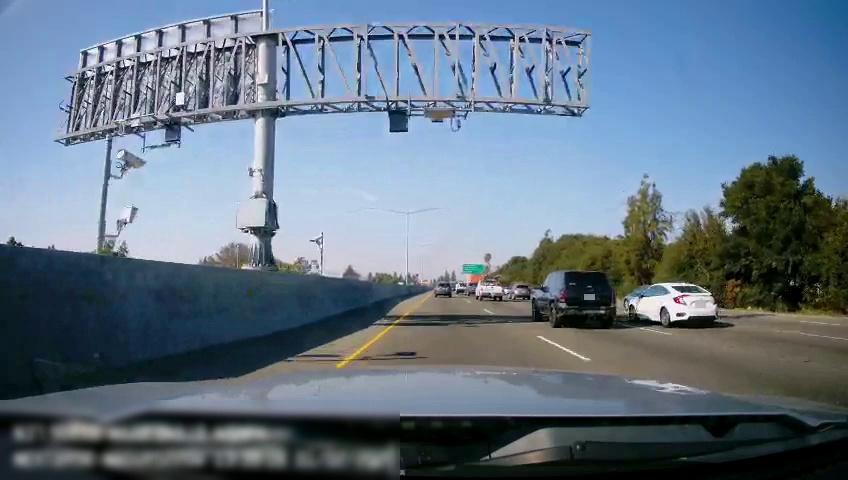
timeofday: Day
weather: Sunny
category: Drivable Space
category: Vehicles | SUV
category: Vehicles | SUV
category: Vehicles | Truck
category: Vehicles | Car
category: Vehicles | Truck
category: Vehicles | Car
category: Vehicles | SUV
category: Vehicles | Car
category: Vehicles | Truck
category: Lanes | Current Lane
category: Lanes | Current Lane
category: Lanes | Alternate Lane
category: Lanes | Alternate Lane
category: Lanes | Alternate Lane
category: Traffic | Signs